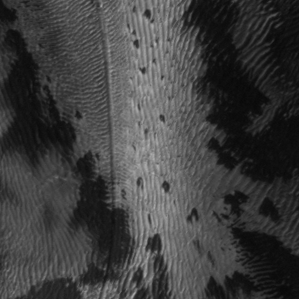
Label: frost